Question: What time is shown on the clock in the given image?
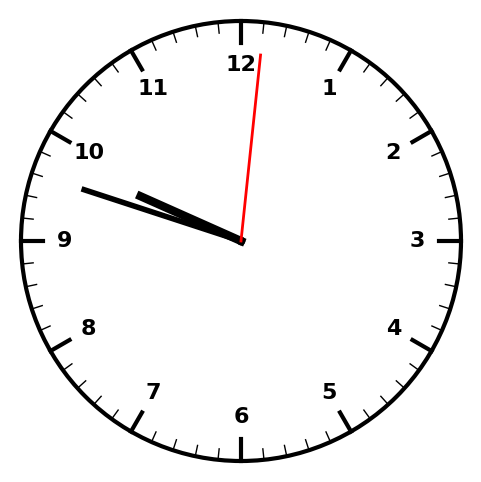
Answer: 09:48:01